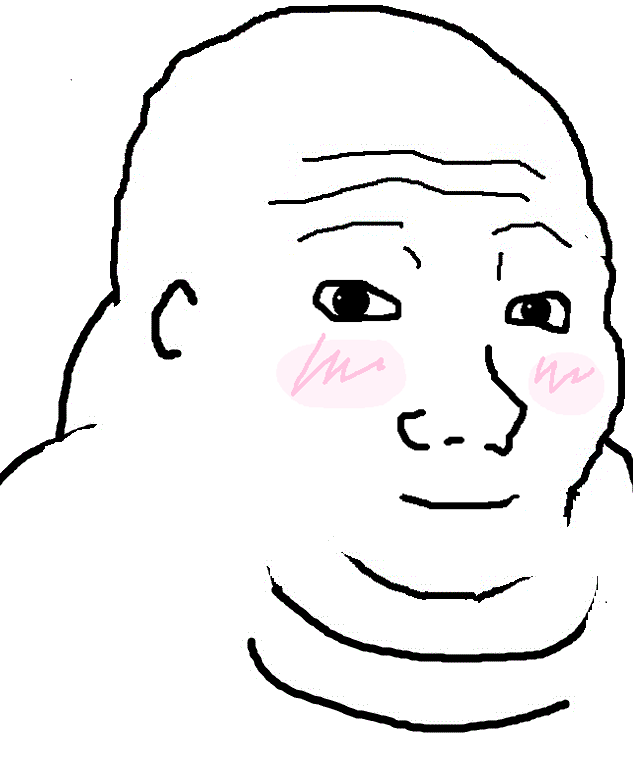
Label: 5_Blobjak